Current action and preconditions to check: trajectory_clear

Your task: For each precondition in the list above, predict whether it will hold at this action.

Consider the current scene as observed from the mobile robot's camera, and analyze the predicted future states of all dynamic agents (e.g., people, animals, vehicles, or any moving entities) within the NEXT SECOND.

IMPORTANT: Only answer "very likely" if you are absolutely certain—based on strong, clear evidence—that a dynamic agent will violate the precondition in the predicted future state. Do NOT answer "very likely" for unlikely, ambiguous, or low-probability risks.

Ask yourself for each precondition: Is there a high probability, with clear and convincing evidence, that the predicted future states of any dynamic agent will interfere with the predicted future state of the currently executing action within the NEXT SECOND, causing that precondition to fail?

Assess the risk level based on these predictions. Use "likely" or "very likely" if motions create a clear risk of interference.

Use "neutral" or "improbable" if agents are nearby but their predicted paths are clearly diverging or non-conflicting.

Failure Risk Categories: "very improbable", "improbable", "neutral", "likely", "very likely"

Answer Format: Output ONLY the probability_of_failure value from these categories: "very improbable", "improbable", "neutral", "likely", "very likely"

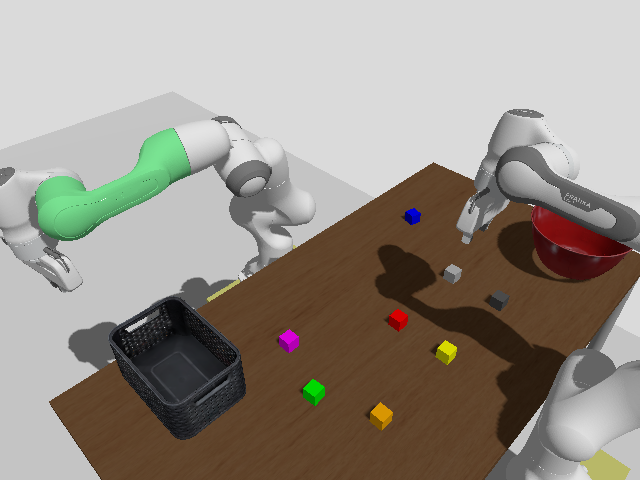

Answer: very improbable